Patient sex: M
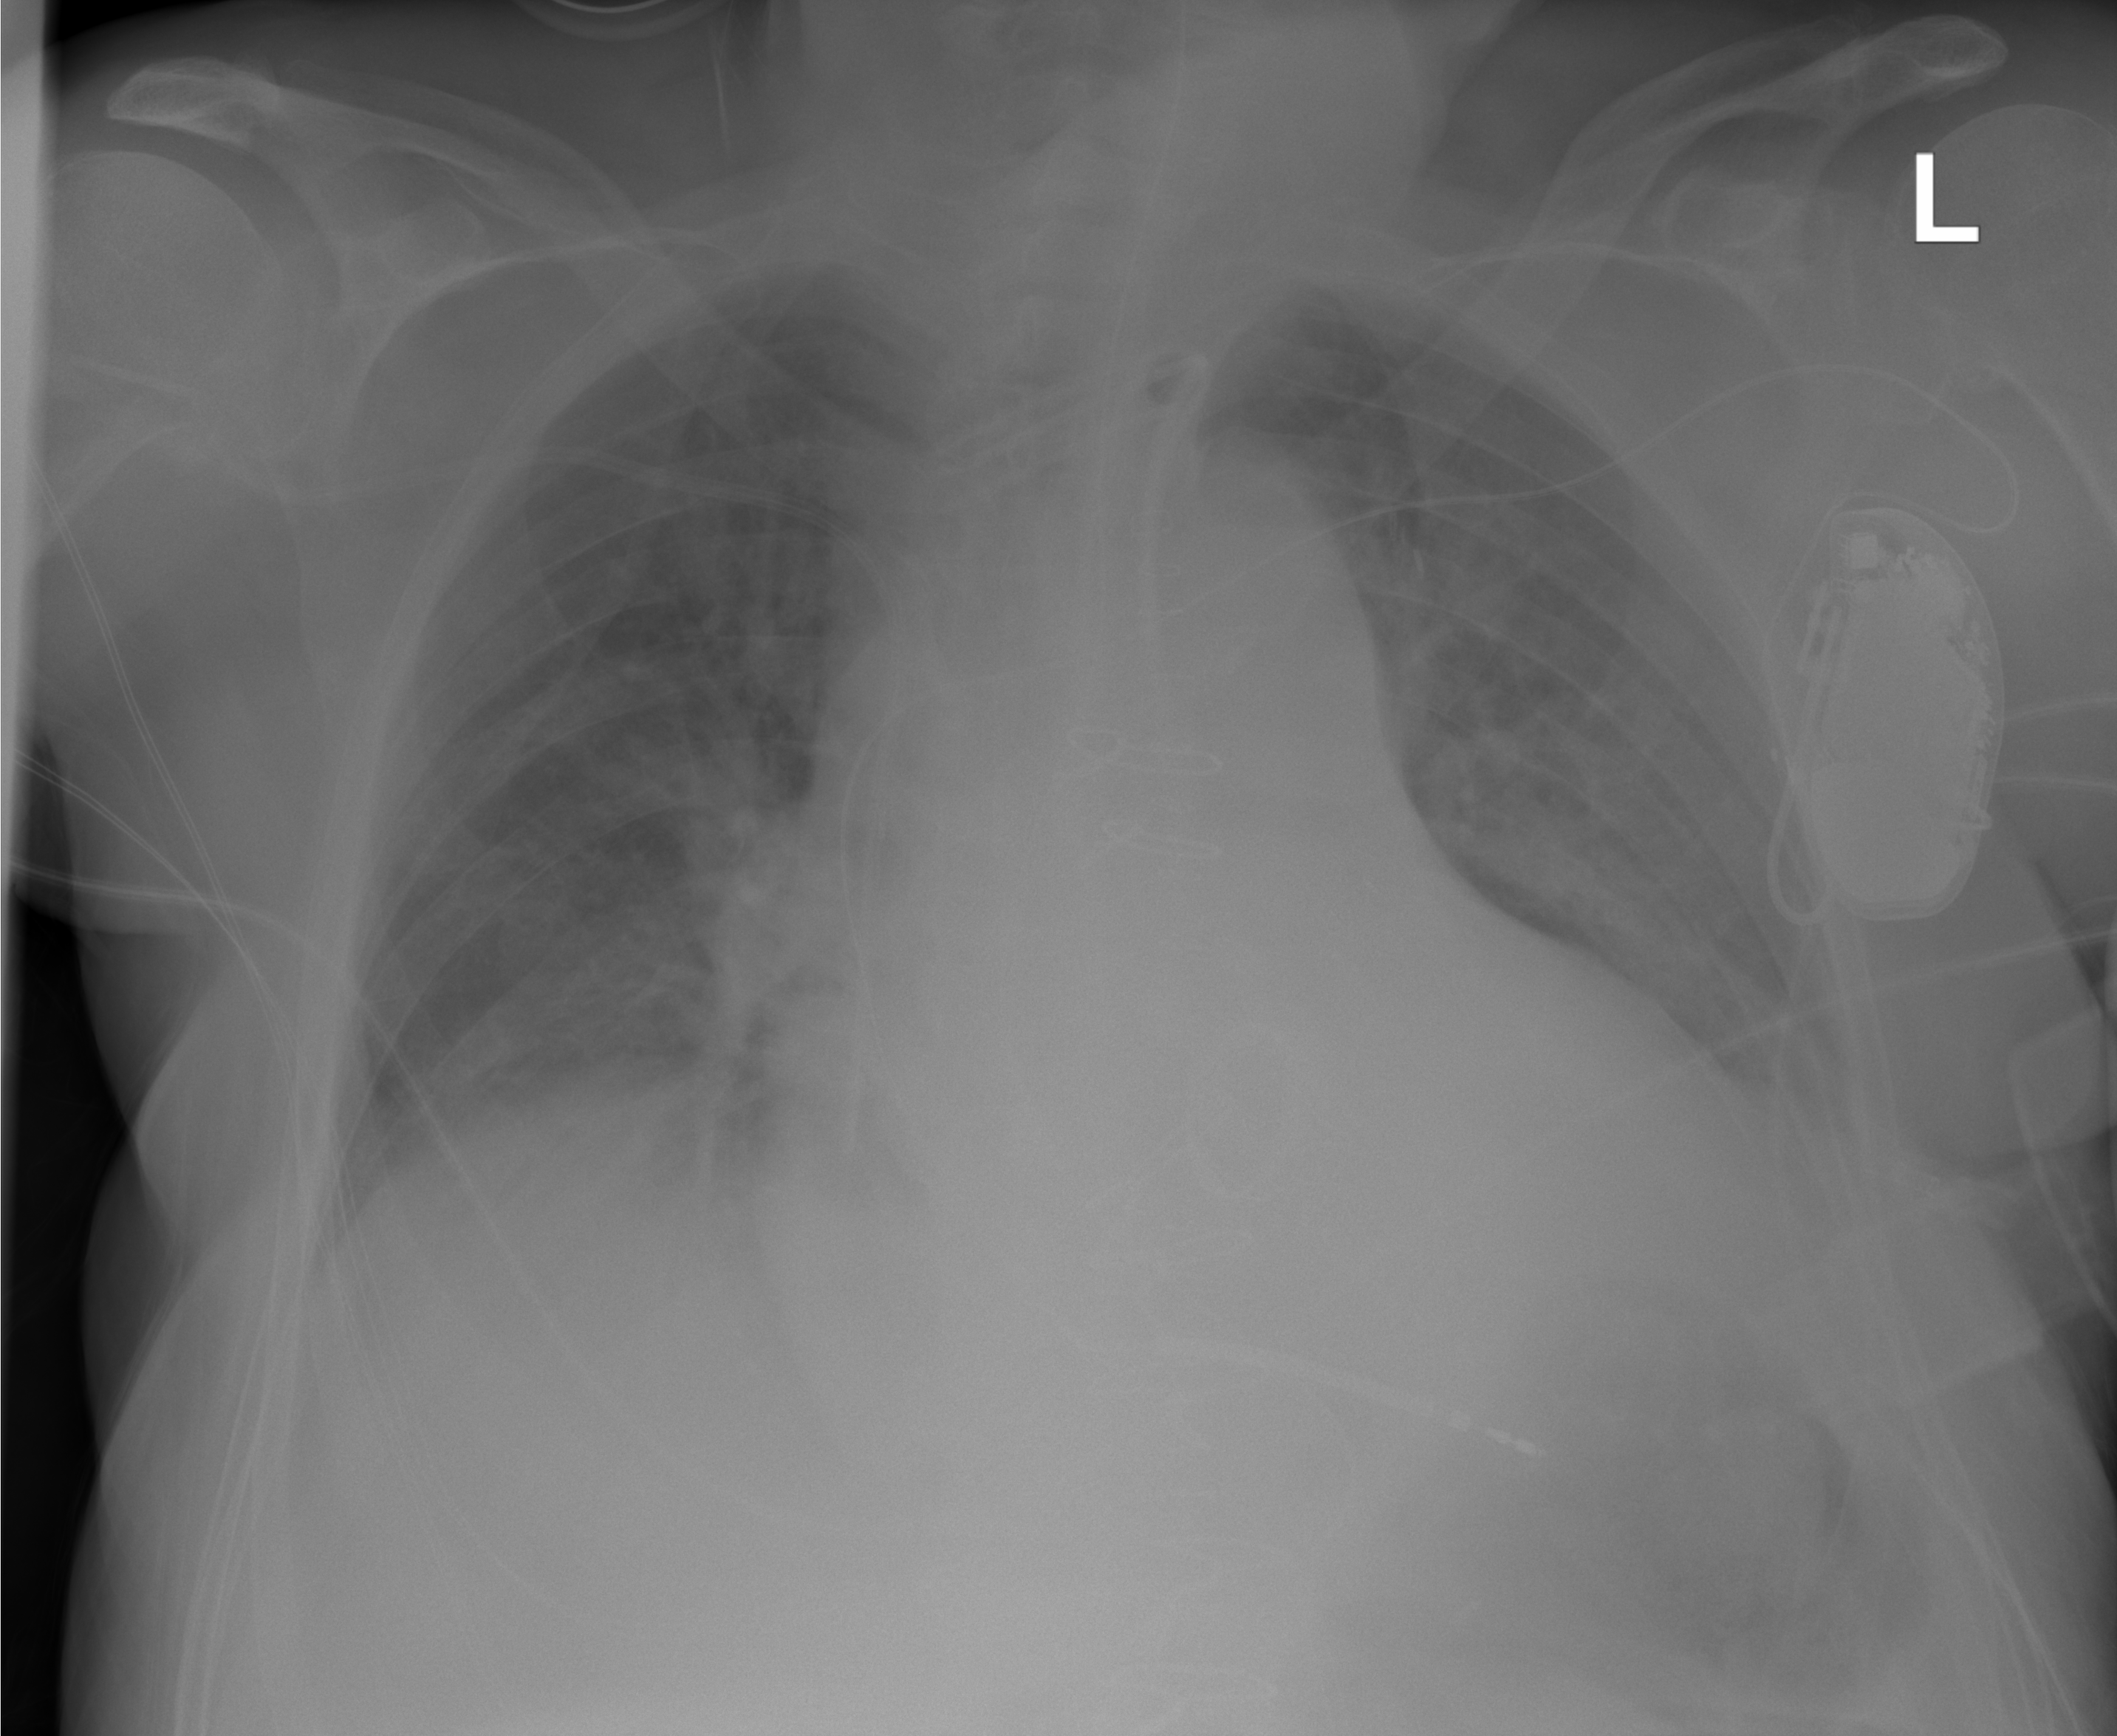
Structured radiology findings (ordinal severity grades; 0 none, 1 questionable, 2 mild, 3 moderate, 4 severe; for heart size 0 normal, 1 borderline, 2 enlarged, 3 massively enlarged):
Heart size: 2
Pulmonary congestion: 2
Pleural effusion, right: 0
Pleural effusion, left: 0
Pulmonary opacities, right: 1
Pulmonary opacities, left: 1
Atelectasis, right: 2
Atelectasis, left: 2